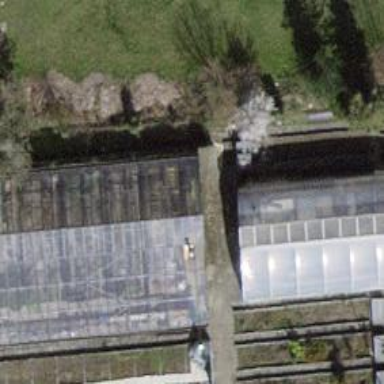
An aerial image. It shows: Greenhouse.